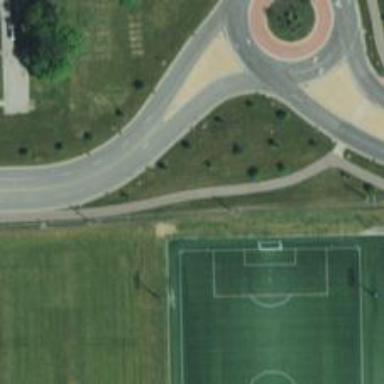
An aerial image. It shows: Asphalt cycleway.